Interaction volume radius: 10 \u00c5
Interaction volume height: 35 \u00c5
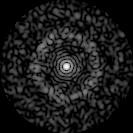
Disorder parameter: 0.8346